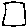
Label: square